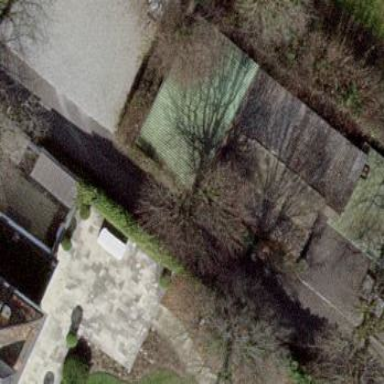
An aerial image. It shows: Shed building.